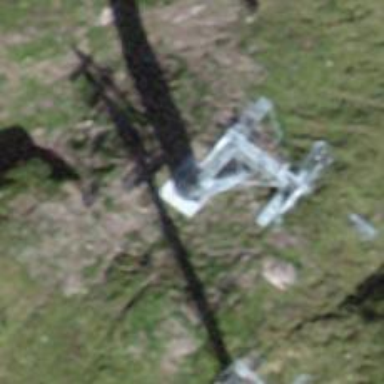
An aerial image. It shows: Pylon used for aerialway.